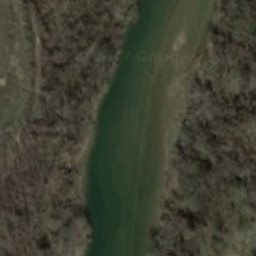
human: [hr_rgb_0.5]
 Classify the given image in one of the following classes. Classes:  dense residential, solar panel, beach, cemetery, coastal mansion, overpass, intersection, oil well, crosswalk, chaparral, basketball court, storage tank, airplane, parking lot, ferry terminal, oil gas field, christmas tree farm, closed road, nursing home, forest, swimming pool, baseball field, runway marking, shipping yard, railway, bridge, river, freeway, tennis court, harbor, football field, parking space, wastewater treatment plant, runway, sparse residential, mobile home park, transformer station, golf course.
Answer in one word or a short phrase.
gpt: river